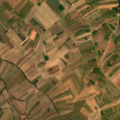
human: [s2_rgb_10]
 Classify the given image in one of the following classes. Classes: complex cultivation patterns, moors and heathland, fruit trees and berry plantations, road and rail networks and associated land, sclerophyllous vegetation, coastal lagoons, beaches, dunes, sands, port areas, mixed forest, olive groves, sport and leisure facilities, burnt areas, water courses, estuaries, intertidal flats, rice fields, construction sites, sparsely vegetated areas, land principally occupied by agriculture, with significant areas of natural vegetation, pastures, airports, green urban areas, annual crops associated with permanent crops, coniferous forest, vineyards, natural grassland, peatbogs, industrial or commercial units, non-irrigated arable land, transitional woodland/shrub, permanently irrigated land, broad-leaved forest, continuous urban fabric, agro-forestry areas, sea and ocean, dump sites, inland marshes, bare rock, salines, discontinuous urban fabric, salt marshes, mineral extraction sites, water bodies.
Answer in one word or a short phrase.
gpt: non-irrigated arable land